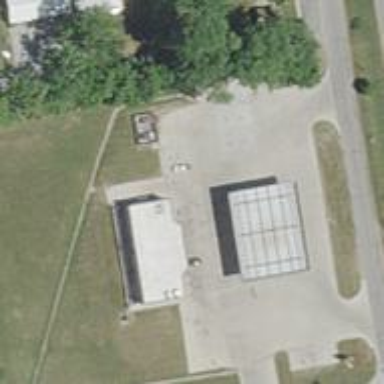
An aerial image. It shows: Fuel station.